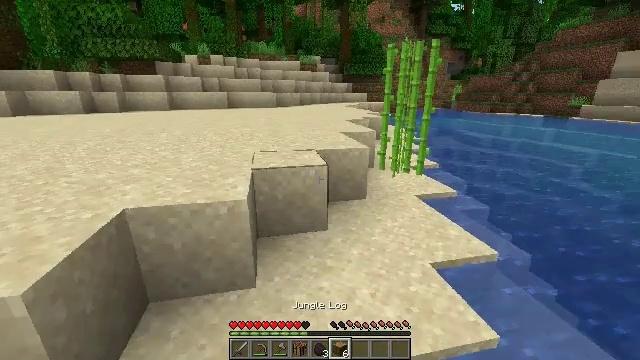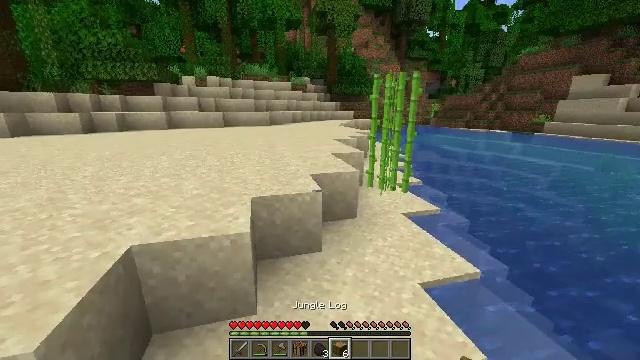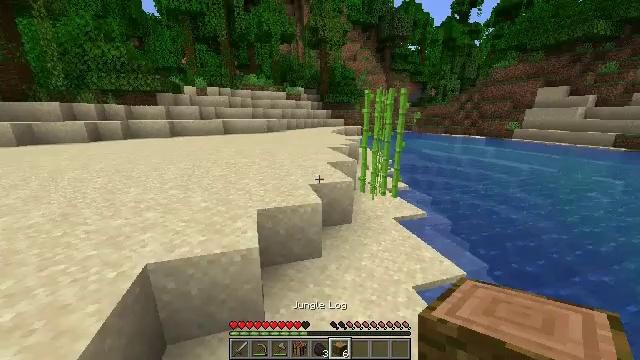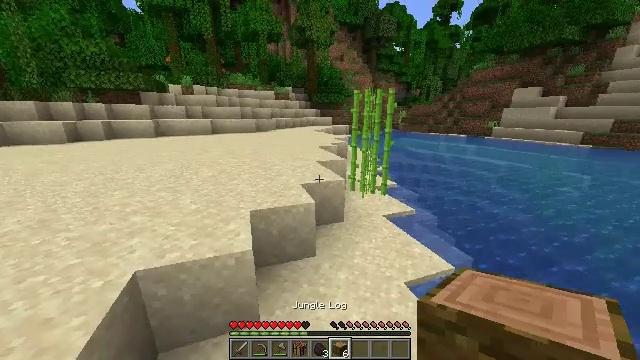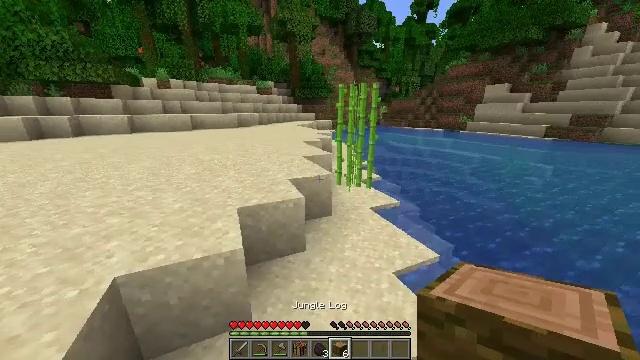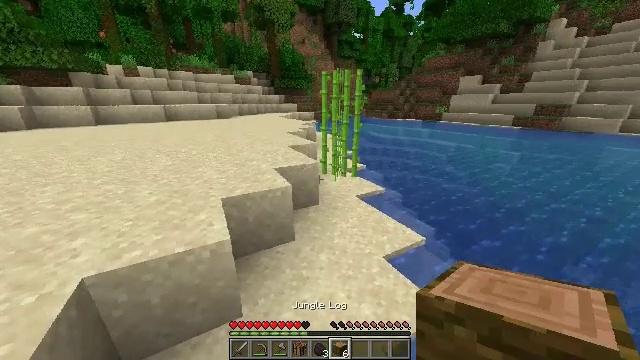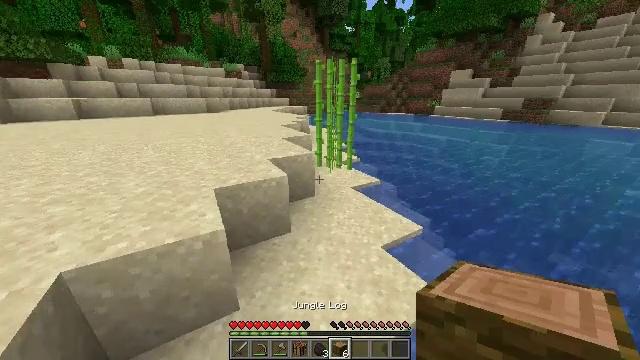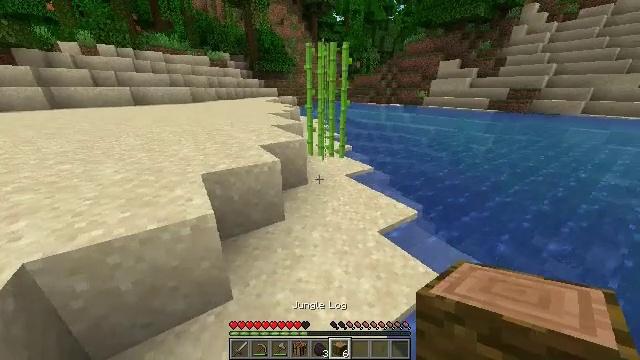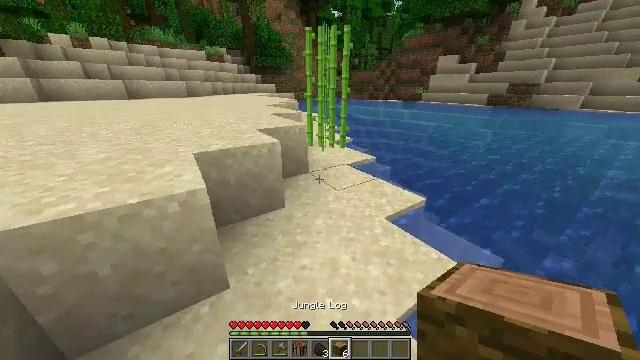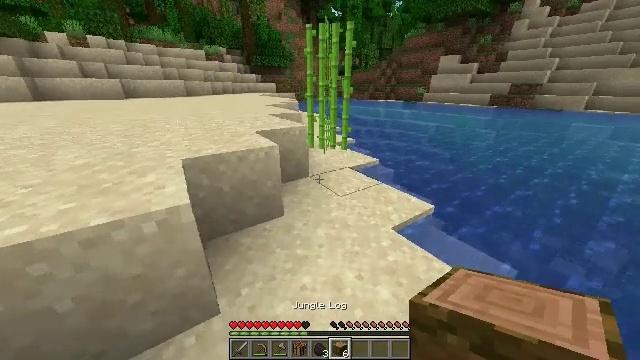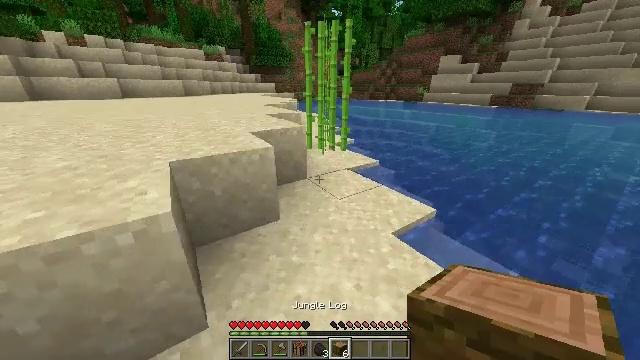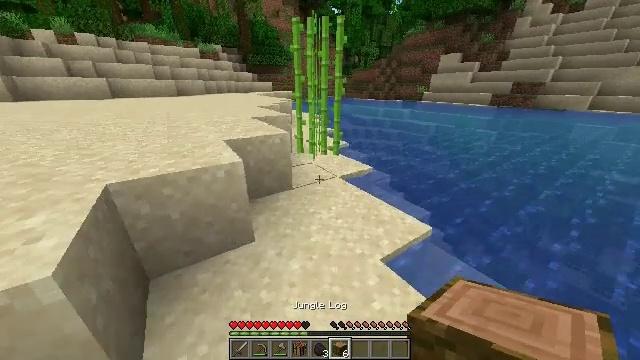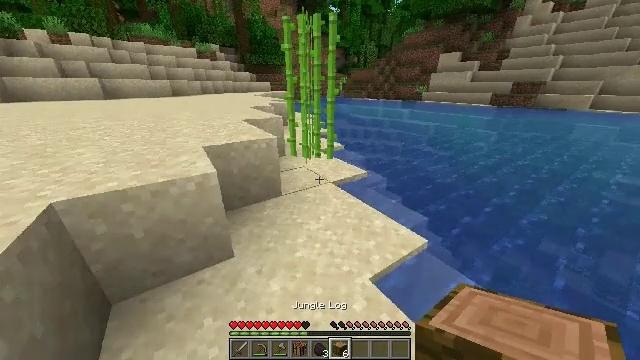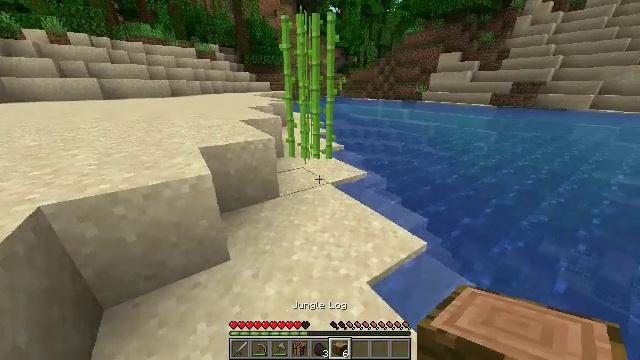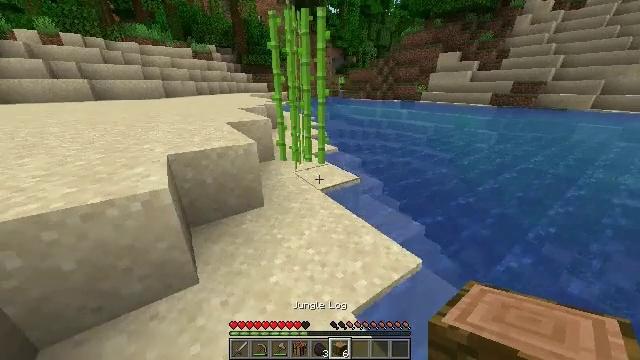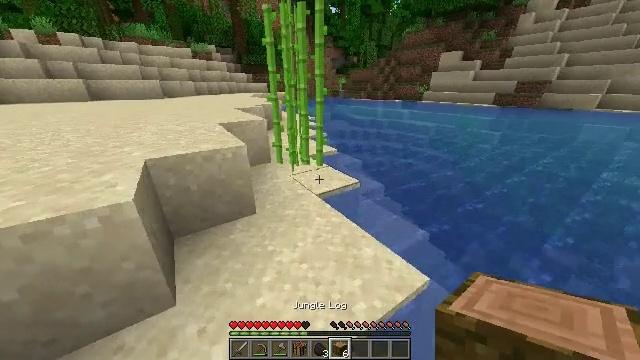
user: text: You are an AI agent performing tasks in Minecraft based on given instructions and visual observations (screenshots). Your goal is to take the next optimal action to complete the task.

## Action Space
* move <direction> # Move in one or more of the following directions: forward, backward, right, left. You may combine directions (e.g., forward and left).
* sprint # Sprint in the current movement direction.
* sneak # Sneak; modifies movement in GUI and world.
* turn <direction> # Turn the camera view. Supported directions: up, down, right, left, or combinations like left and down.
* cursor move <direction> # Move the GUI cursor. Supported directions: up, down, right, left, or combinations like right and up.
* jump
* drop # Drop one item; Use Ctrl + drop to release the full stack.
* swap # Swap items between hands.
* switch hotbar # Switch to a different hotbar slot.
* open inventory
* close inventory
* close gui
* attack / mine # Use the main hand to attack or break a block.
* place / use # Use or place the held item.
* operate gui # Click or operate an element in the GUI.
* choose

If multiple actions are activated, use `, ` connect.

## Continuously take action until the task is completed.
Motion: motion action
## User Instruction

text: Break the sugar cane.
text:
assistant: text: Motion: move forward and move left, sprint, turn right and up, jump
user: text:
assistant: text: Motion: move forward and move left, sprint, turn right, jump
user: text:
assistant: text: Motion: move forward, sprint, turn right, jump
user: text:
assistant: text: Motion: move forward, sprint, turn right and down, jump
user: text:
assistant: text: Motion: move forward, sprint, turn right and down, jump
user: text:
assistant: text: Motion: move forward, sprint, turn right and down, jump
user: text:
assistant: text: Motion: move forward, sprint, turn right and down
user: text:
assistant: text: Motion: move forward, sprint
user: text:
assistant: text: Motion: move forward and move right, sprint
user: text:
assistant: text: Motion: move forward and move right, sprint
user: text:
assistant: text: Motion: move forward and move right, sprint
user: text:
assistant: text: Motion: move forward and move right, sprint
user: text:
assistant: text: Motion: move forward and move right, sprint
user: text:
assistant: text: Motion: move forward, sprint
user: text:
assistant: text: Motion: move forward, sprint
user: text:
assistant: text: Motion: move forward, sprint
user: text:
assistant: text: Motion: move forward, sprint, turn left
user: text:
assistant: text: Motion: move forward, sprint, turn left
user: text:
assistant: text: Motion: move forward, sprint
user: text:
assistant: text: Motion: move forward, sprint
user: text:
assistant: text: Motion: move forward, sprint, turn left, attack / mine
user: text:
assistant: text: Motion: move forward, sprint, attack / mine
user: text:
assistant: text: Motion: attack / mine
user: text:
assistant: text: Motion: attack / mine
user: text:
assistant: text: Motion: no_op
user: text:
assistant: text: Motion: no_op
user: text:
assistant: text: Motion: move forward
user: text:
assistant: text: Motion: move forward
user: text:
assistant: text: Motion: move forward
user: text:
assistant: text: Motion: move forward